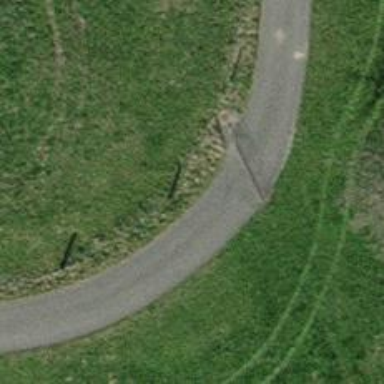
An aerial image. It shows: Paved track with grade 1 surface.